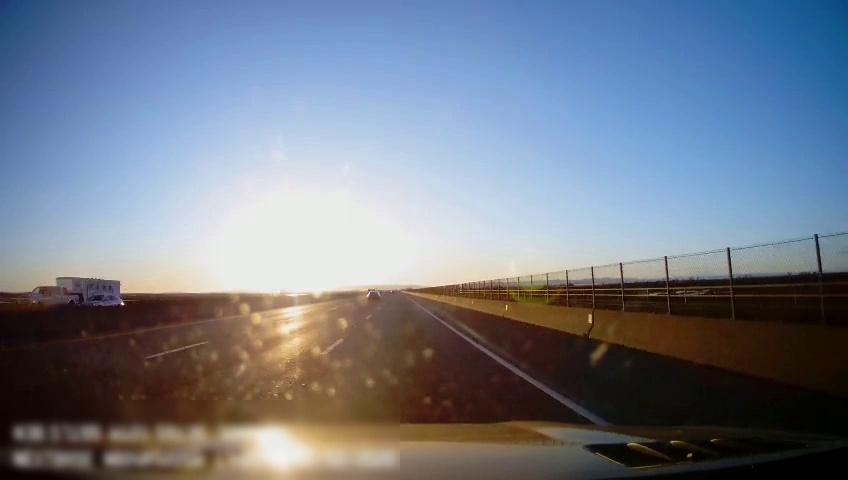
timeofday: Day
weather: Sunny
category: Drivable Space
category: Vehicles | Car
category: Vehicles | Truck
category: Vehicles | Car
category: Lanes | Alternate Lane
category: Lanes | Current Lane
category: Lanes | Current Lane
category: Lanes | Alternate Lane